Question: I can't for the life of me figure out why specifying a image as a background for a link that it would look like this for IE and look the way it should for every other browser. The top image is IE and the bottom is every other browser. Look at the text, it is supposed to have a transparent PNG behind it and I set it to repeat. Here is the URL if you want to see the code: <URL>

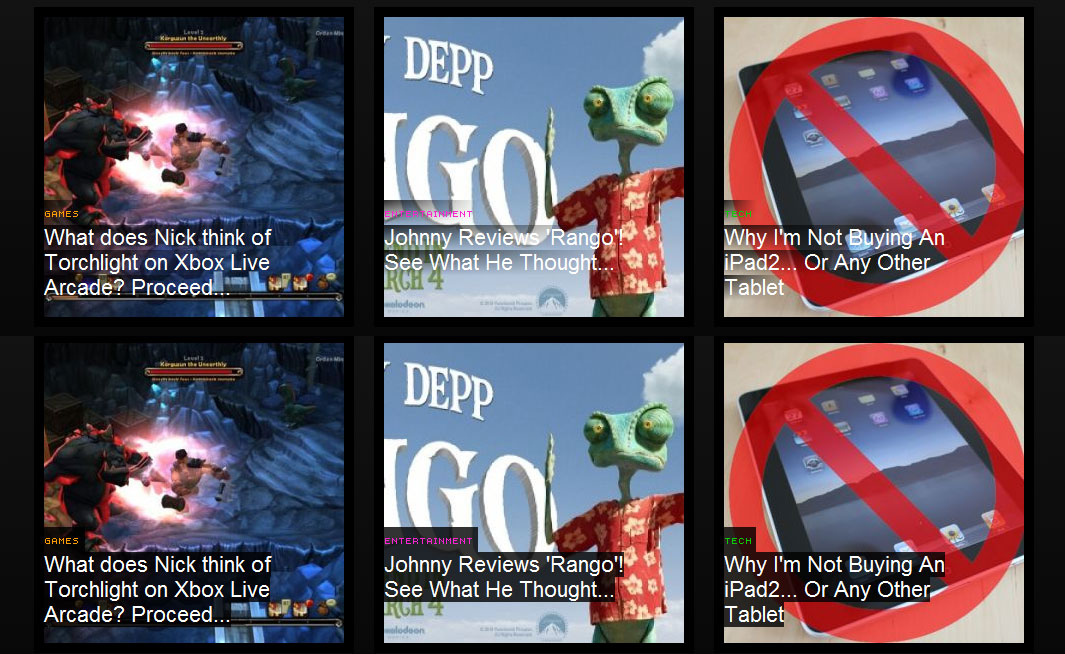
Answer: Try using a 2x2px png image for the repeated background, looks like it is the bug described here: <URL>